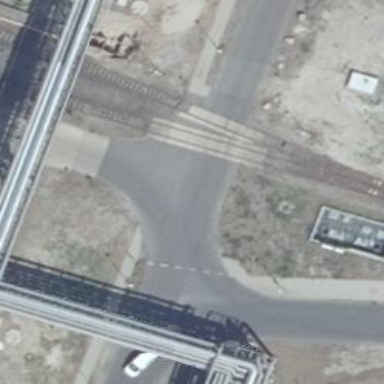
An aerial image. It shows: Level crossing along the railway.